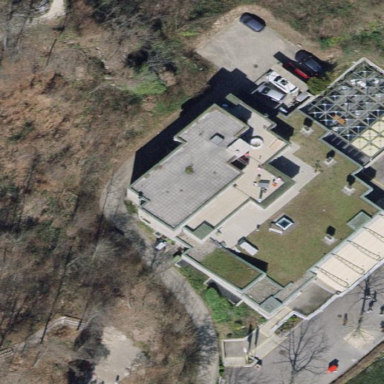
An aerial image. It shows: Restaurant in building.